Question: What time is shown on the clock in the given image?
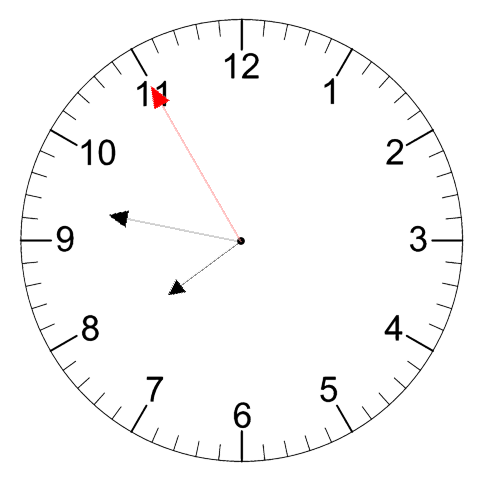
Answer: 07:46:55